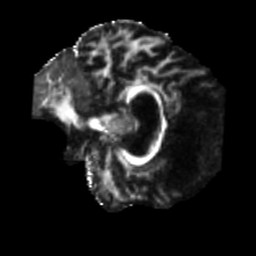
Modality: FA
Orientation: sagittal
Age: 62
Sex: female
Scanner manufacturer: siemens
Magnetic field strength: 3 T
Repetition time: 5.25 s
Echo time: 0.08 s